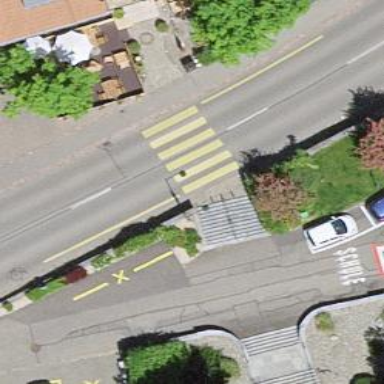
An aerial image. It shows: Footway.